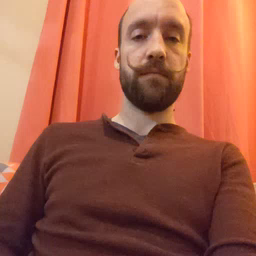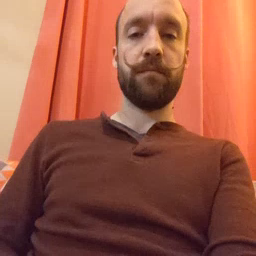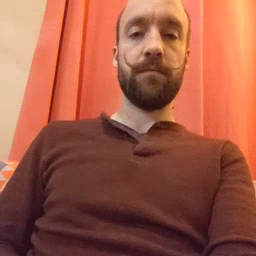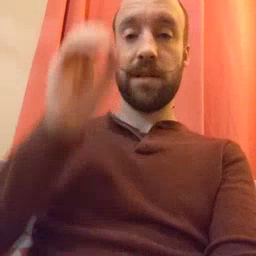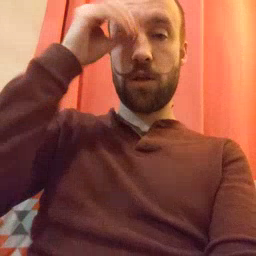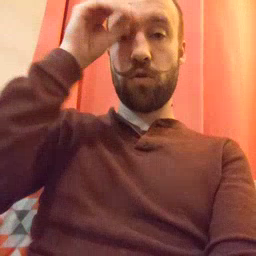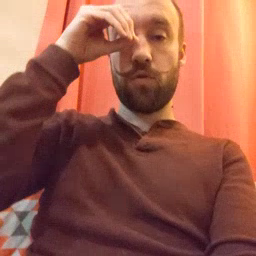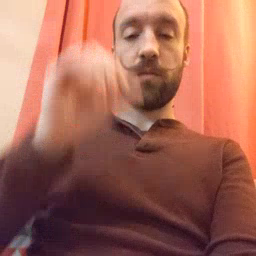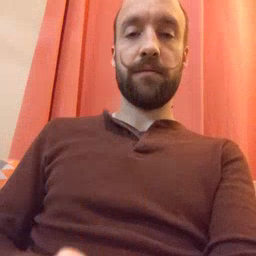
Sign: owl